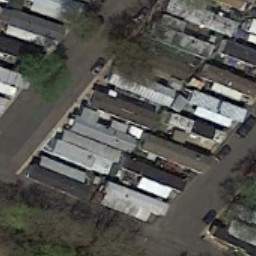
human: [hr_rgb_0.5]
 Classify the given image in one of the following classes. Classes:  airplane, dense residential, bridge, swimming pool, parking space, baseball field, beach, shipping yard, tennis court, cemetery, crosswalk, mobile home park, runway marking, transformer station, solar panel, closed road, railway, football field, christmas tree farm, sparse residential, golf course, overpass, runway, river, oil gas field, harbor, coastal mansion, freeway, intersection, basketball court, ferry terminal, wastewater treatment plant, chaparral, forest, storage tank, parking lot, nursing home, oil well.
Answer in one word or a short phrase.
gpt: mobile home park